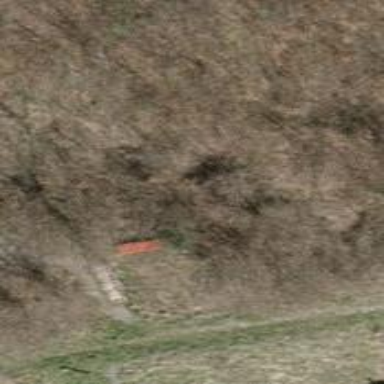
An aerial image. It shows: Red bench.